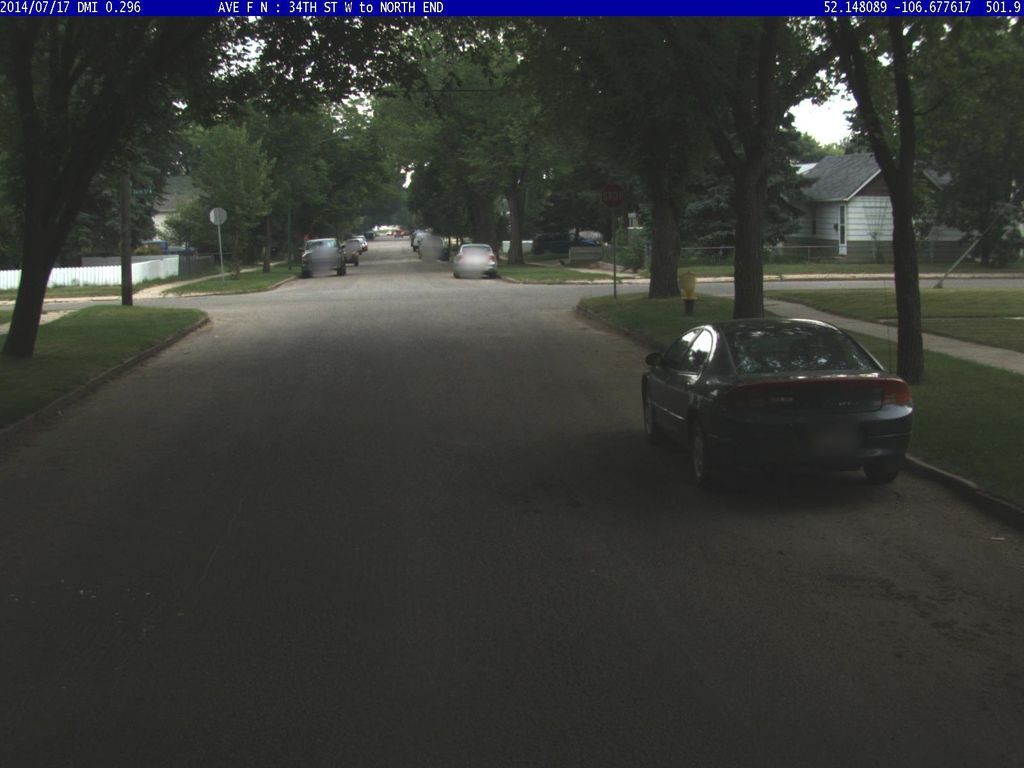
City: saskatoon